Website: lowes
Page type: newsletter-management
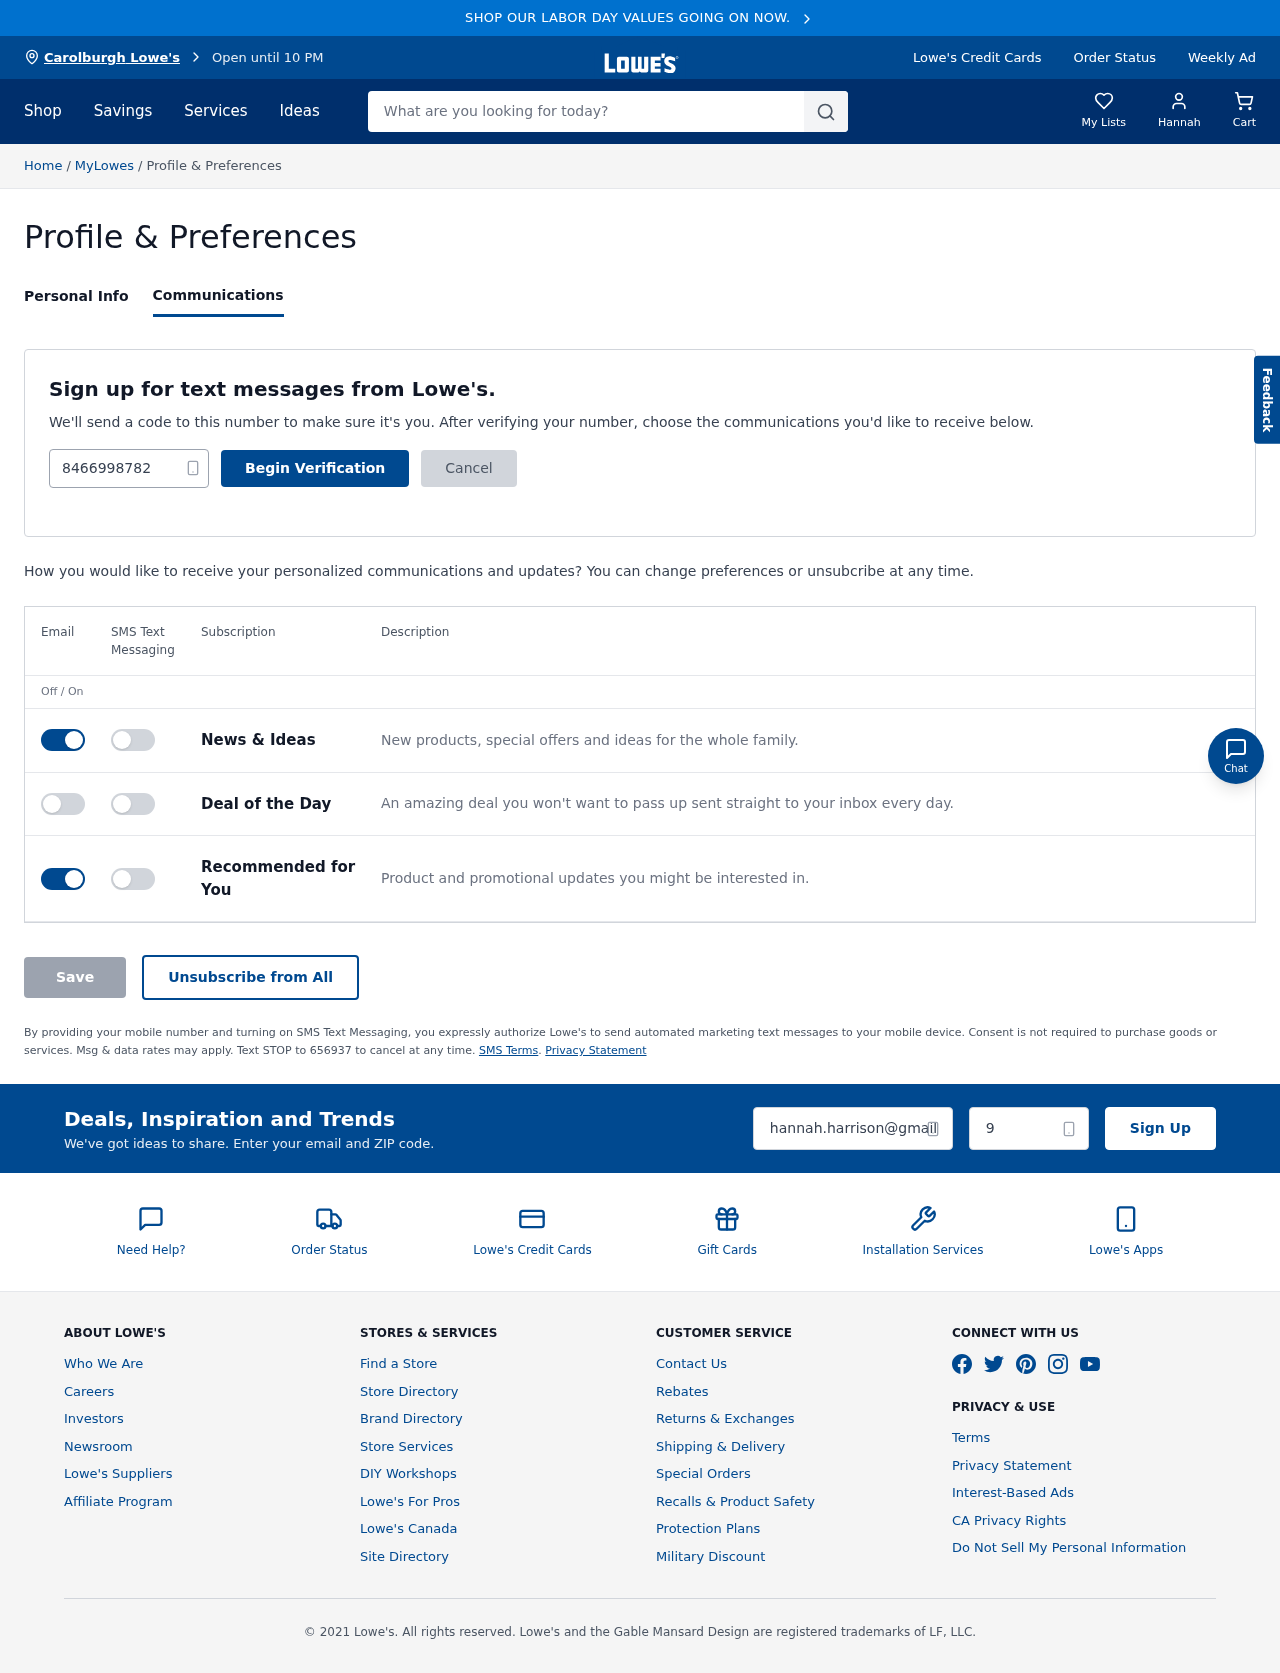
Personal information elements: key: PII_CITY
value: Carolburgh Lowe's
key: PII_EMAIL
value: hannah.harrison@gmail.com
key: PII_FIRSTNAME
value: Hannah
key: PII_PHONE
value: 8466998782
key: PII_POSTCODE
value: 90085
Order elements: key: ORDER_NUM_ITEMS
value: Cart
Search elements: key: HEADER_SEARCH
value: What are you looking for today?